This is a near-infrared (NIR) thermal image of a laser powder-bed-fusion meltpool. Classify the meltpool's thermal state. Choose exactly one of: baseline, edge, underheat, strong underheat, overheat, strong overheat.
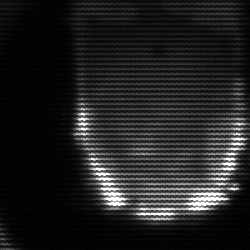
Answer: baseline